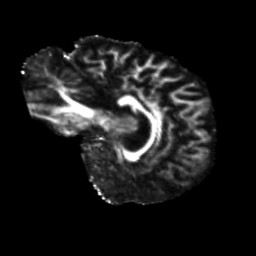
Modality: FA
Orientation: sagittal
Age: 70
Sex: male
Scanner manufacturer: siemens
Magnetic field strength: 3 T
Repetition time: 5.25 s
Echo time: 0.08 s